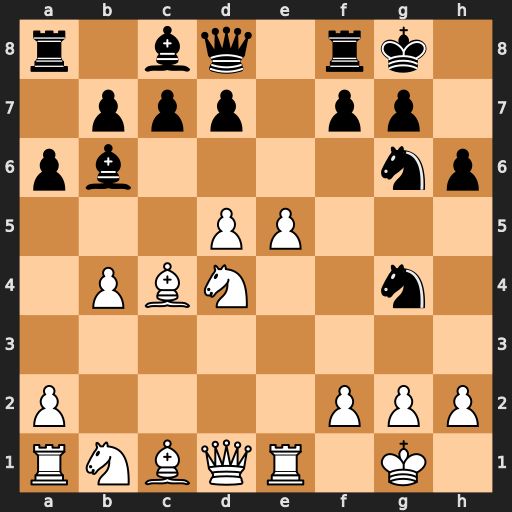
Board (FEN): r1bq1rk1/1ppp1pp1/pb4np/3PP3/1PBN2n1/8/P4PPP/RNBQR1K1
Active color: w
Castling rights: -
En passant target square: -
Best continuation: Qxg4 Nxe5 Rxe5